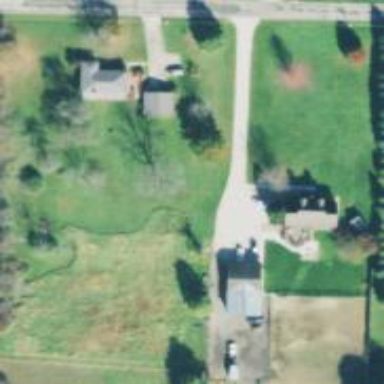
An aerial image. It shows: Driveway leading to service road.